Field crop: maize
Growth stage: 2
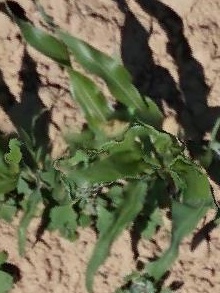
Species: maize